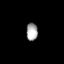
Tissue: lung
Cell type: Endothelial cells
Senescence score: 0.5525
Nuclear area (px): 199
Mean DAPI intensity: 164.432